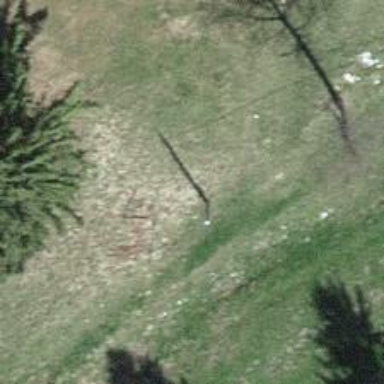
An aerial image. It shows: Power pole.